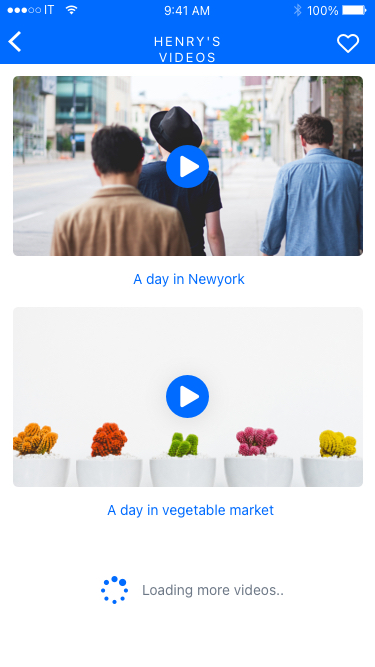
Text in this UI design:
Loading more videos..
A day in vegetable market
A day in Newyork
Henry's Videos
100%
9:41 AM
IT